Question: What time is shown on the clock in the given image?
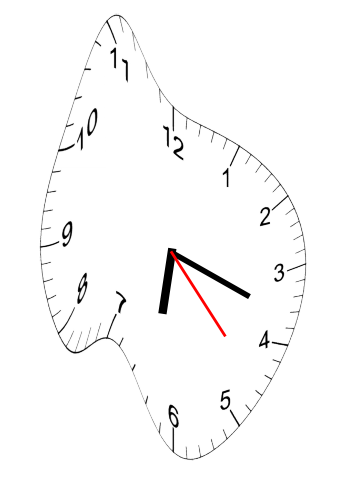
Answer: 06:18:23